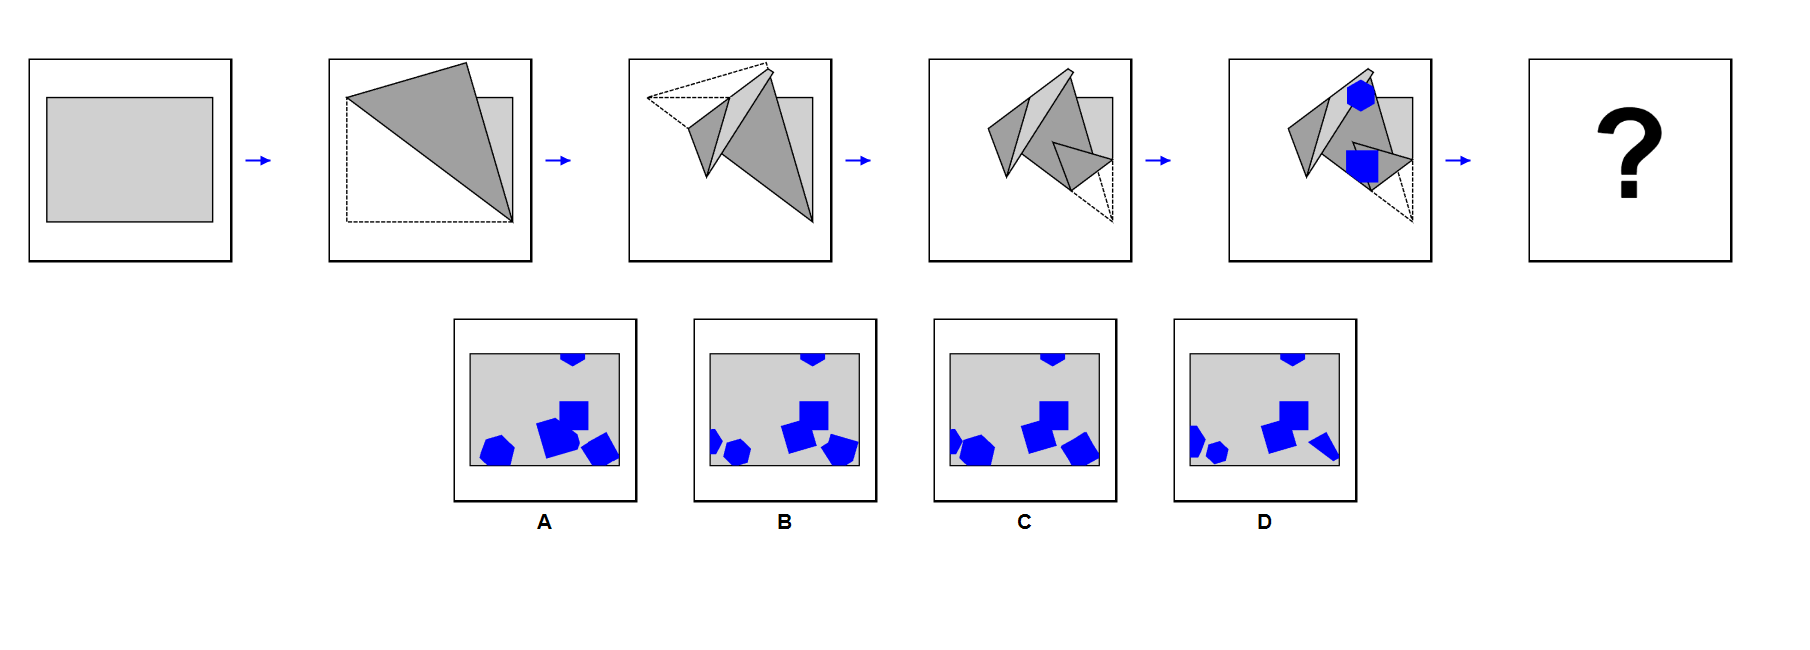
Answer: B